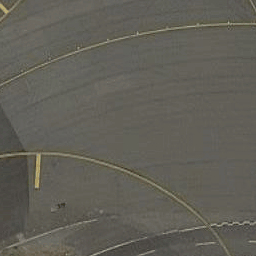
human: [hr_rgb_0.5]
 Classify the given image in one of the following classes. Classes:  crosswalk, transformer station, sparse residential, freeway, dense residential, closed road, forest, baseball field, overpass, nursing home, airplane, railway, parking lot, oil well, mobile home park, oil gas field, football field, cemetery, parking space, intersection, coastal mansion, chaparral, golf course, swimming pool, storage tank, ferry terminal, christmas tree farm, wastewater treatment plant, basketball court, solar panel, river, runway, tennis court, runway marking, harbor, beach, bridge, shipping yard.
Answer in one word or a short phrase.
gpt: runway marking